Question: I have a very simple if statement that is not working as expected.
My main problem is, that the immediate window evaluates the if statement differently then the code execution:
'''
if( FreeProductStorageVolume < product.Volume * quantity )
{
Debug.Log( FreeProductStorageVolume );
Debug.Log( product.Volume );
Debug.Log( quantity );
Debug.Log( product.Volume * quantity );
canProduce = false;
}
'''
all the variables are floats

everything suggests that the breakpoint in line 824 should not be hit.
even the Immediate window evaluates the if() statement as false.
has anything like this happened to anyone else?
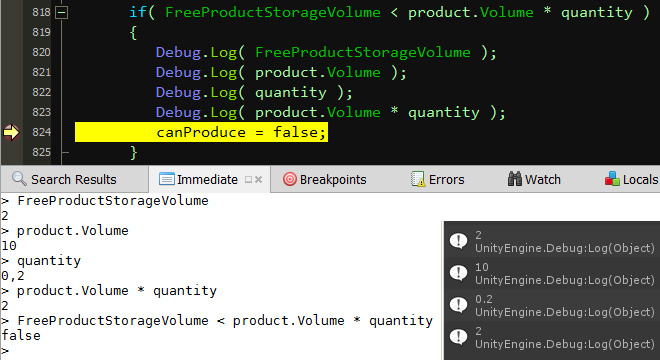
Answer: This looks like a floating point precision issue. This expression:
'''
FreeProductStorageVolume - quantity * product.Volume.
'''
seems to evaluate to a positive,however, very small number, for example 1E-20